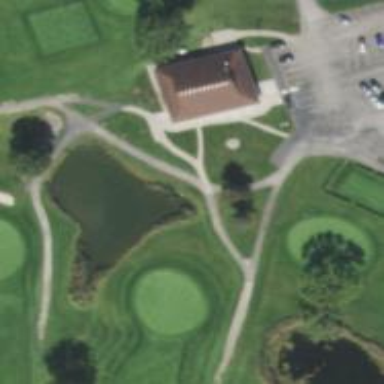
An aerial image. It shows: Path for both roads and golfers.